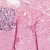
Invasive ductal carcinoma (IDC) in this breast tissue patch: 0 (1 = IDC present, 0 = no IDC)